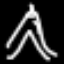
Label: The Eiffel Tower